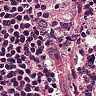
Metastatic tissue present: no